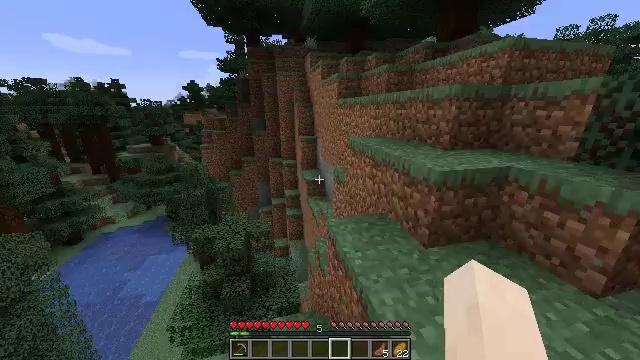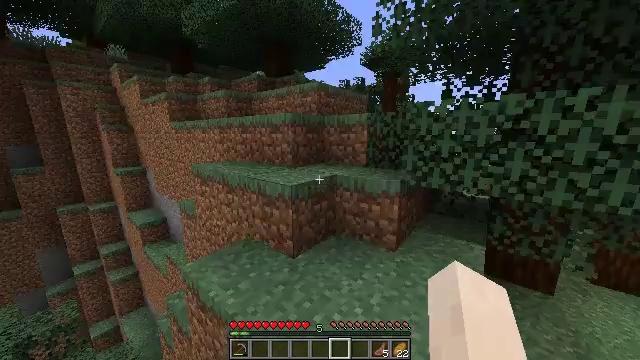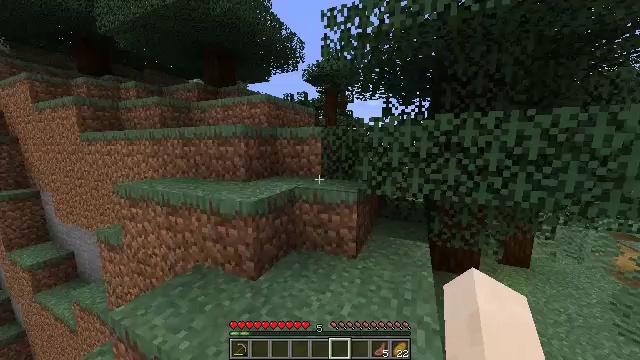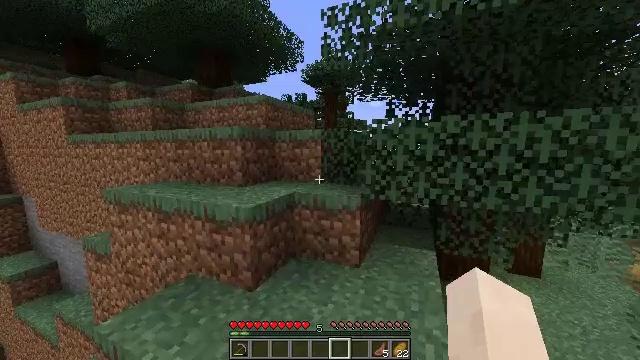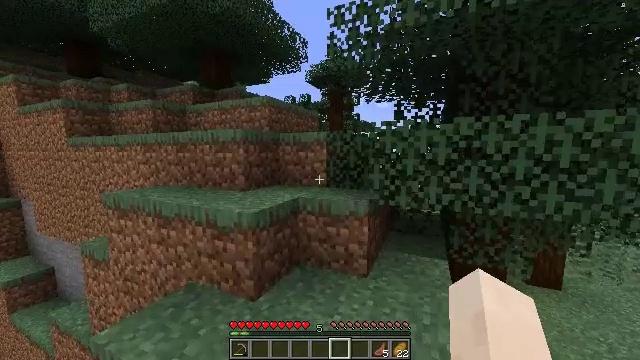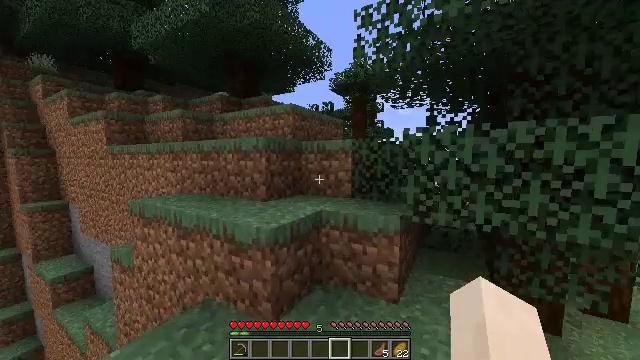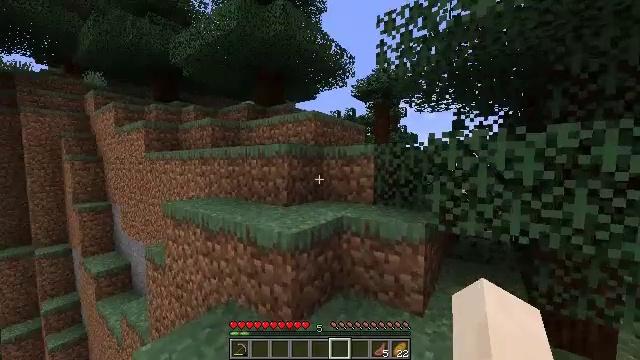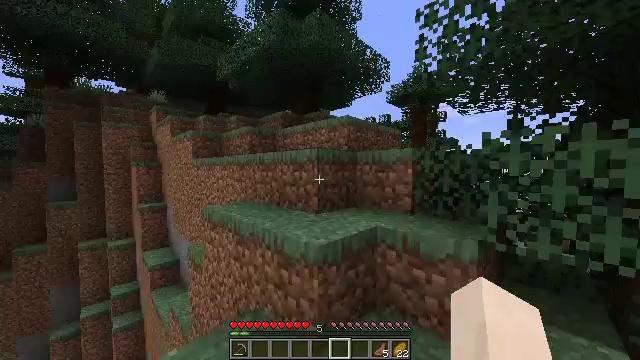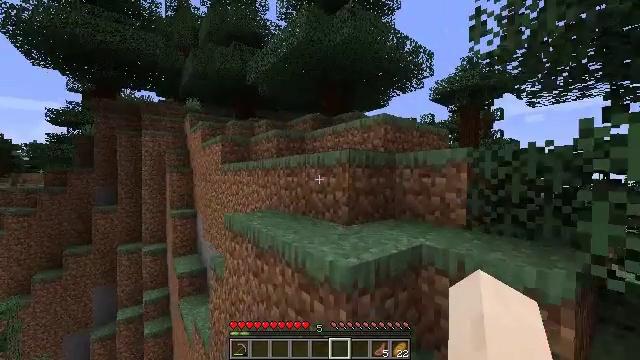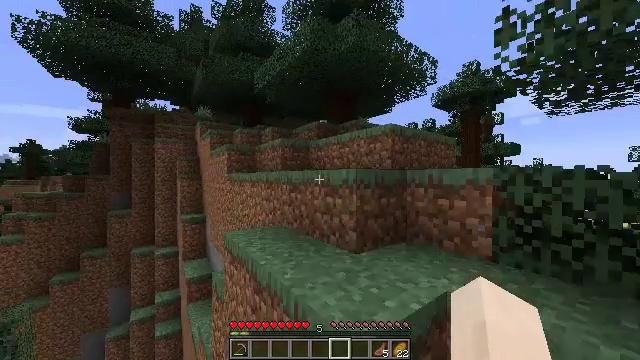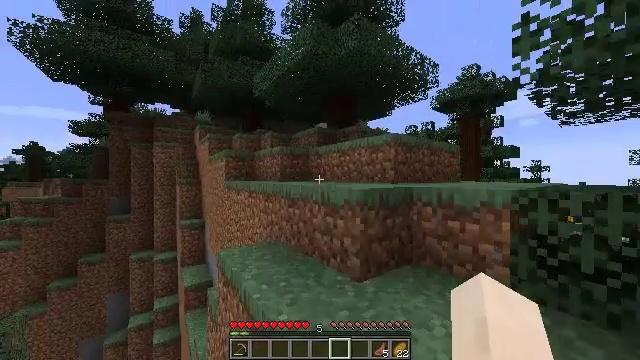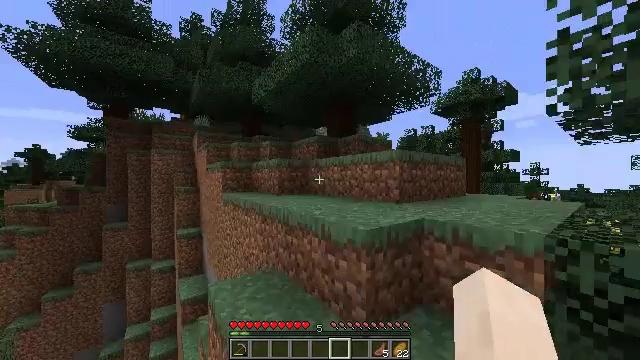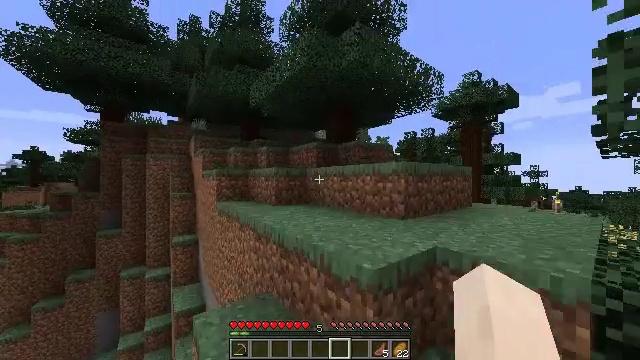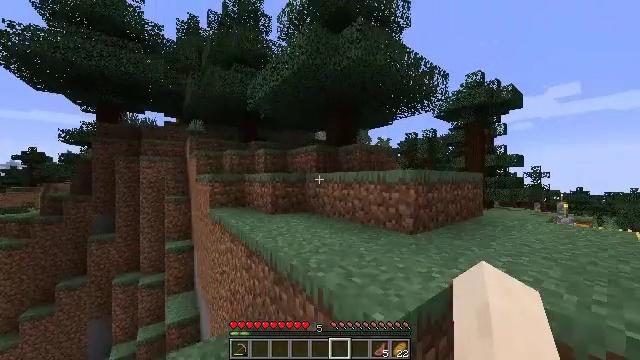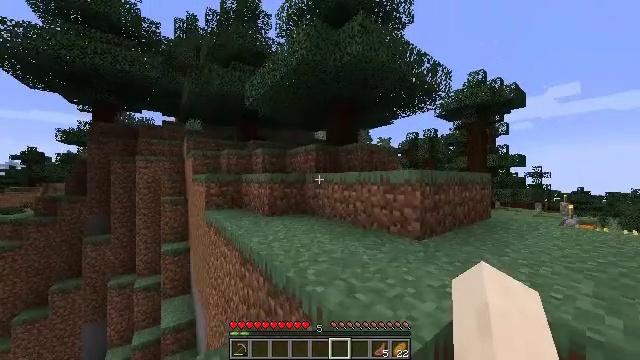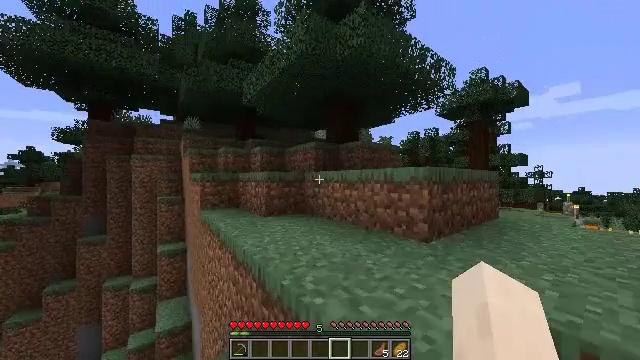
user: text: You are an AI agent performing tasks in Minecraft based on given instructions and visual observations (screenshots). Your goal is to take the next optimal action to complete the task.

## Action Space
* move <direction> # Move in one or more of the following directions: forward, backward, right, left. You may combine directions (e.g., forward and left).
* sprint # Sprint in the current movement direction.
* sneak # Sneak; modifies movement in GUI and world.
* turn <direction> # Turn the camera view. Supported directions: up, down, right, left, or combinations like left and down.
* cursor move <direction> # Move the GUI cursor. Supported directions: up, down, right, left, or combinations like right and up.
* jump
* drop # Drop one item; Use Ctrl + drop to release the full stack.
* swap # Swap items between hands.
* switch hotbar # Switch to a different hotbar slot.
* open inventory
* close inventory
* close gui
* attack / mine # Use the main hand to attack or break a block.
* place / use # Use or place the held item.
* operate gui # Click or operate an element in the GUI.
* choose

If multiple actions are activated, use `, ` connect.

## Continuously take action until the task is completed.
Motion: motion action
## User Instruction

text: Gather spruce leaves to collect foliage.
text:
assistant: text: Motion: turn right and up
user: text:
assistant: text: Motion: turn right and up
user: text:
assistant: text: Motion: turn up
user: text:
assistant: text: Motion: move forward, sprint, turn left and up
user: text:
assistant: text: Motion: move forward, sprint, turn left and up
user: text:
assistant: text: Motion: move forward, sprint, turn left and up
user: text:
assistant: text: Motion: move forward, sprint, turn left and up
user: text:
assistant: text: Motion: move forward, sprint, turn left and up
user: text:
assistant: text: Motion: move forward, sprint, turn left, jump
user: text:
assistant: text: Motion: move forward, sprint, jump
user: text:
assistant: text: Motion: move forward, sprint, jump
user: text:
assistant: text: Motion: move forward, sprint, jump
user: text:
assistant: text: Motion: move forward, sprint, jump
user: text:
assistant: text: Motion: move forward, sprint
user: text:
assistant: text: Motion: move forward, sprint
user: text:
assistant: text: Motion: move forward, sprint, turn right
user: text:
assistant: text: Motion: move forward, sprint, turn right and down, jump
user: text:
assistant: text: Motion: move forward, sprint, turn right and down, jump
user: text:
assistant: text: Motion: move forward, sprint, turn right and down, jump
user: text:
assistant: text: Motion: move forward, sprint, turn right and down, jump
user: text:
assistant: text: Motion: move forward, sprint, turn right and down, jump
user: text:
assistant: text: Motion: move forward, sprint, turn right, jump
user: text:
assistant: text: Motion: move forward, sprint, turn right
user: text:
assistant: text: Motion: move forward, sprint
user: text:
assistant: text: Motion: move forward, sprint
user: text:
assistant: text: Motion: move forward, sprint
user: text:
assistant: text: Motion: move forward, sprint, jump
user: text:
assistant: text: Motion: move forward, sprint, jump
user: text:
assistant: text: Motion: move forward, sprint, jump
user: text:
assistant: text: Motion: move forward, sprint, jump